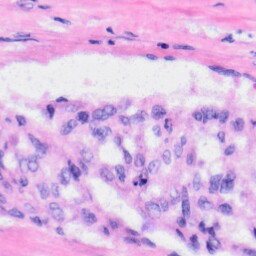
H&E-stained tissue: Liver